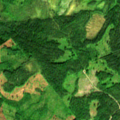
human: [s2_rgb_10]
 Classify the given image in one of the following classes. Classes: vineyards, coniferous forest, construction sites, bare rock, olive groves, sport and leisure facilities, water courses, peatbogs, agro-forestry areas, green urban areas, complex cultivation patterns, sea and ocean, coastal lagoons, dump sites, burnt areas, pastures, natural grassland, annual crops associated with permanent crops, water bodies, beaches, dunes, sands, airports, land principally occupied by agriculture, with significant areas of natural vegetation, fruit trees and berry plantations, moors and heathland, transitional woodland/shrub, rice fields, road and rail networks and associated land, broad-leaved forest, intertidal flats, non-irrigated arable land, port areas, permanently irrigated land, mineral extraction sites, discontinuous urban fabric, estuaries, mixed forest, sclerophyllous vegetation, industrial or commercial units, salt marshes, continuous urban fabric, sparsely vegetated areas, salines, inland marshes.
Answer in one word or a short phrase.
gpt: coniferous forest, mixed forest, transitional woodland/shrub